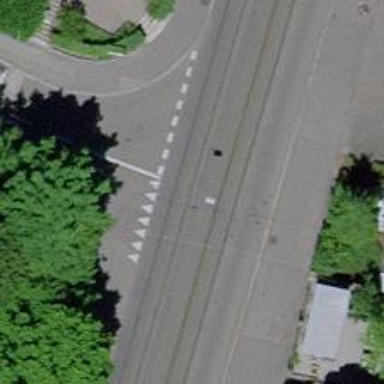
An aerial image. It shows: Tram level crossing on the railway.